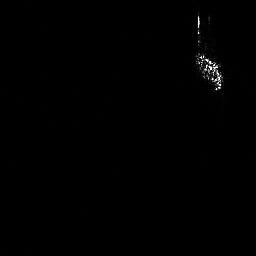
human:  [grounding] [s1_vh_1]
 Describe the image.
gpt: In the satellite image, there is  <ref>1 large ship </ref> <box>[[75, 3, 87, 35, 0]]</box> located at top right.